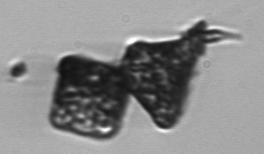
Label: Biddulphia